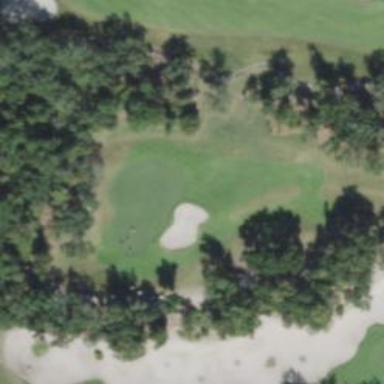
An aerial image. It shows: Golf hole.